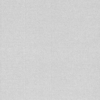
Label: dusty